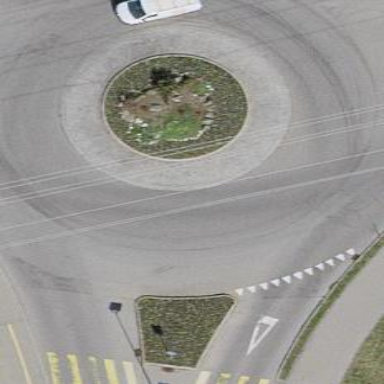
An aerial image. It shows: Tertiary road that leads to roundabout.